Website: home-depot
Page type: review-order
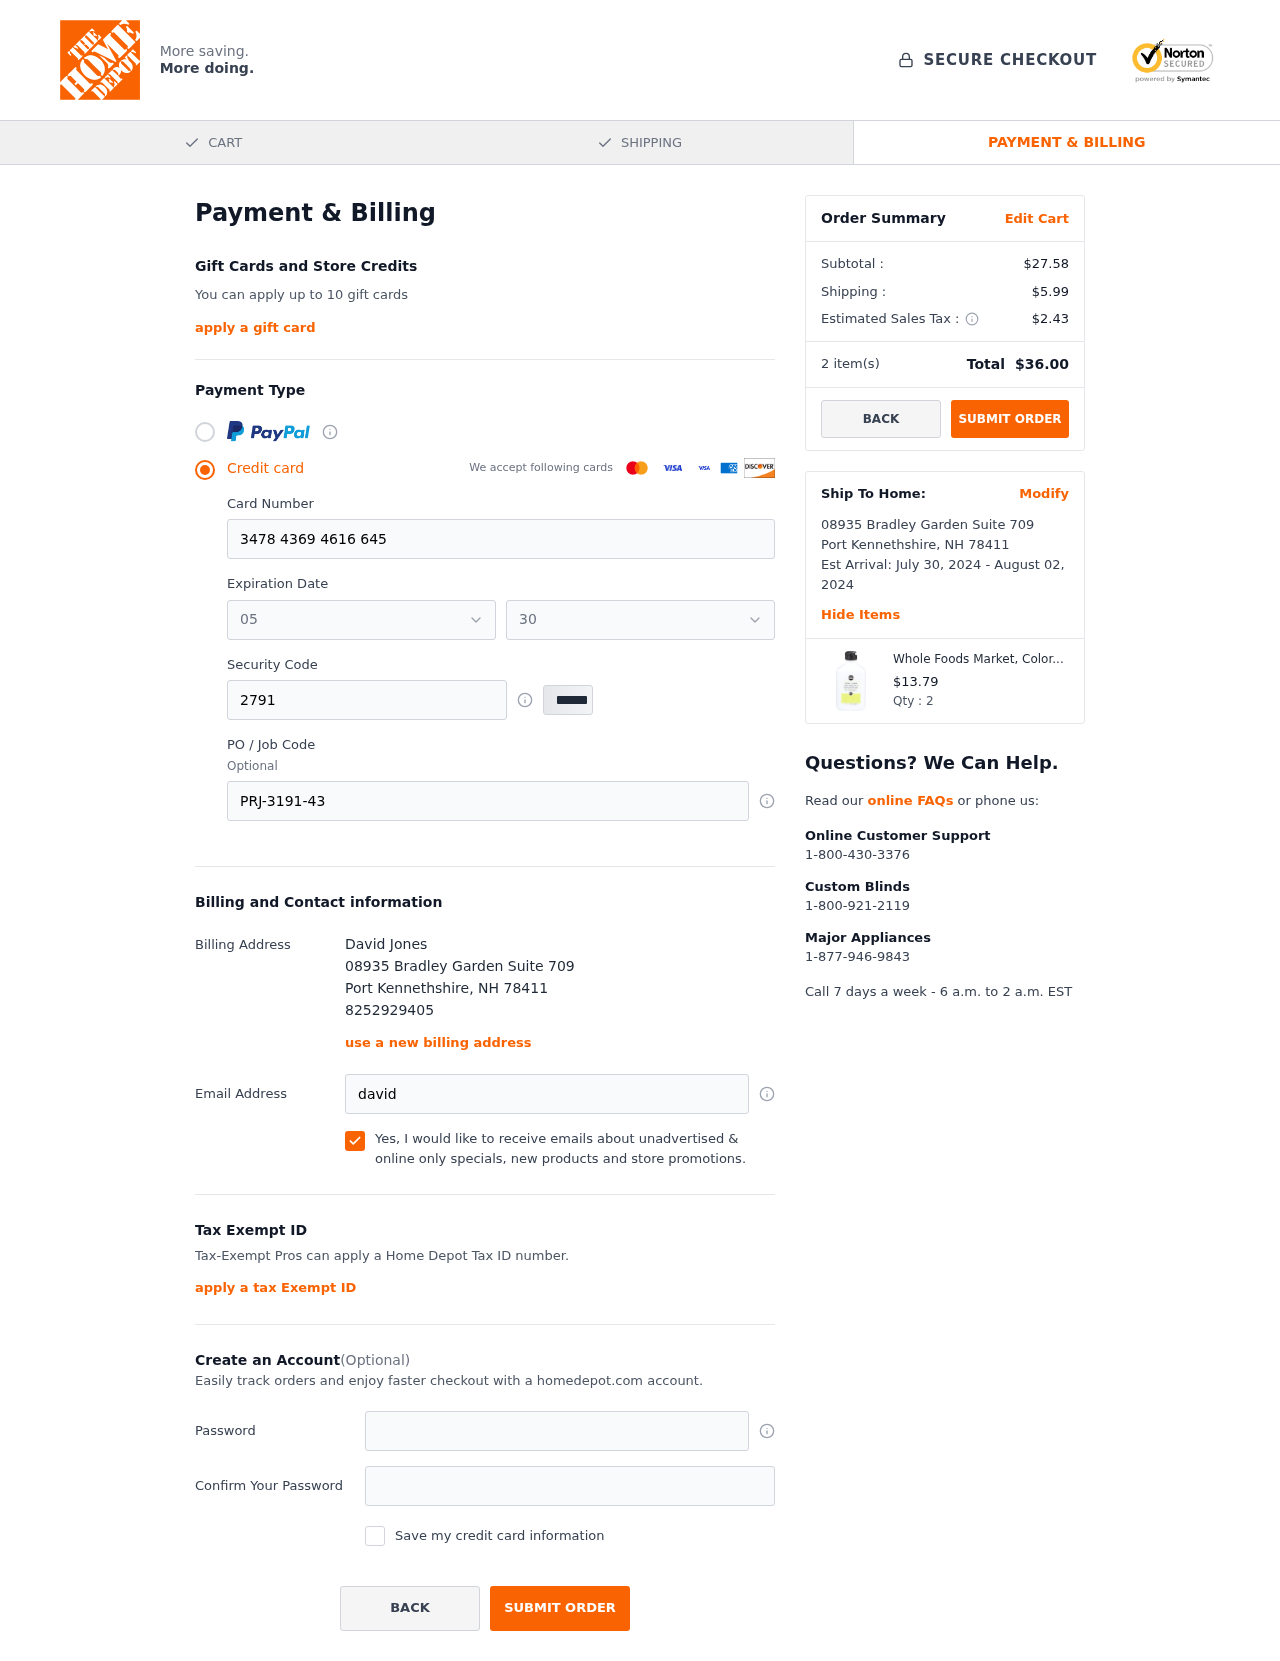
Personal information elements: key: PII_CARD_EXPIRY_MONTH
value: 05
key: PII_CARD_EXPIRY_YEAR
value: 30
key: PII_CITY
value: Port Kennethshire
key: PII_FULLNAME
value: David Jones
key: PII_PHONE
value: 8252929405
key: PII_POSTCODE
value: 78411
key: PII_STATE_ABBR
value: NH
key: PII_STREET
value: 08935 Bradley Garden Suite 709
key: PII_CARD_NUMBER
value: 3478 4369 4616 645
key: PII_CARD_CVV
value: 2791
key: PII_JOB_CODE
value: PRJ-3191-43
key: PII_EMAIL
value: davidjones@yahoo.com
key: PII_POSTCODE_FULL
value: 78411
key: PII_POSTCODE_NUMERIC
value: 78411
Product elements: key: PRODUCT1_NAME
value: Whole Foods Market, Color Preserve Conditioner, 10 Fl Oz
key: PRODUCT1_PRICE
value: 13.79
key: PRODUCT1_QUANTITY
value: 2
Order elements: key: ORDER_SUBTOTAL
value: $27.58
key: ORDER_SHIPPING_COST
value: $5.99
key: ORDER_TAX
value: $2.43
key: ORDER_NUM_ITEMS
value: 2
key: ORDER_TOTAL
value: $36.00
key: ORDER_SHIPPING_DATE
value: July 30, 2024
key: ORDER_DELIVERY_DATE
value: August 02, 2024